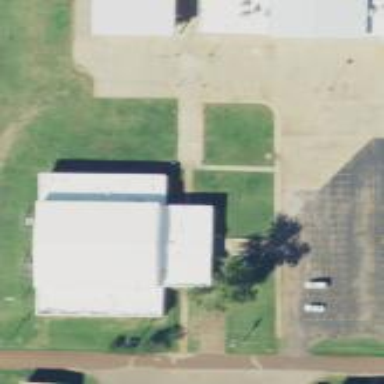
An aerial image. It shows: School building.